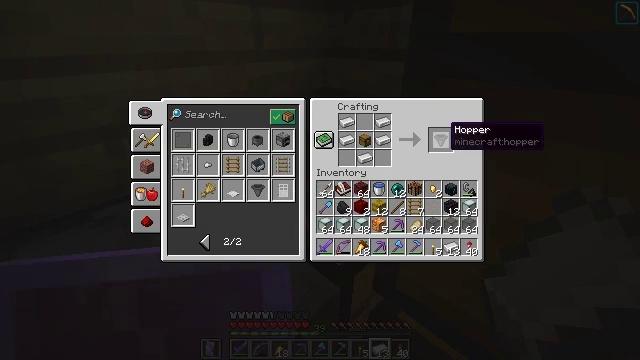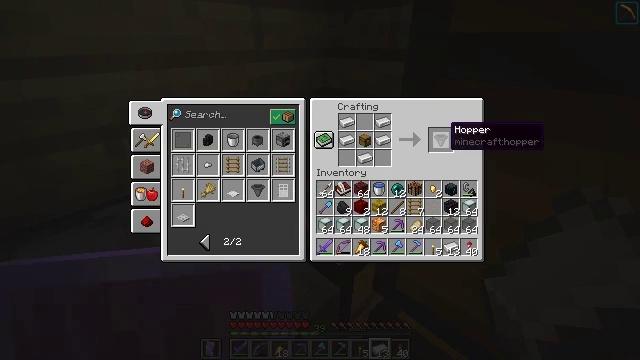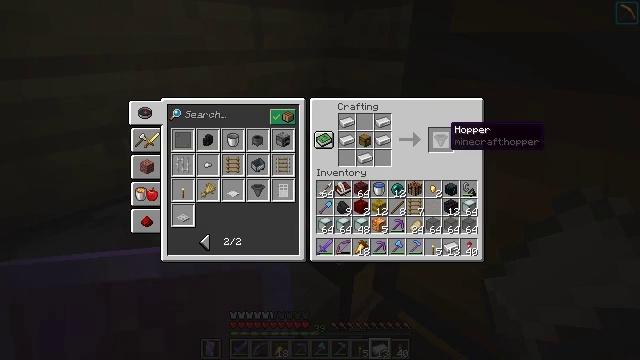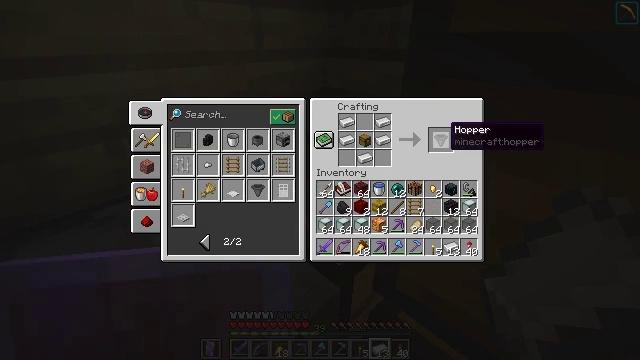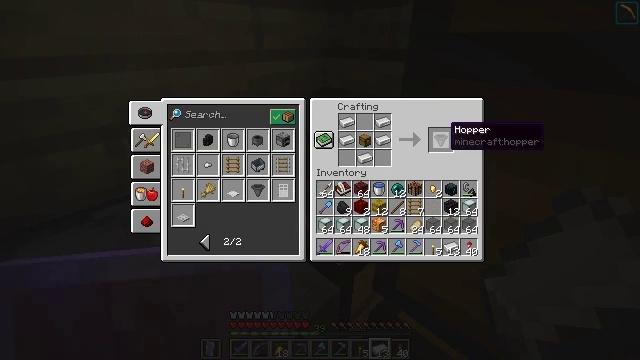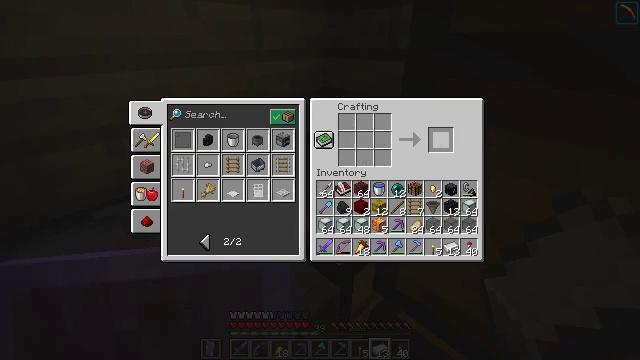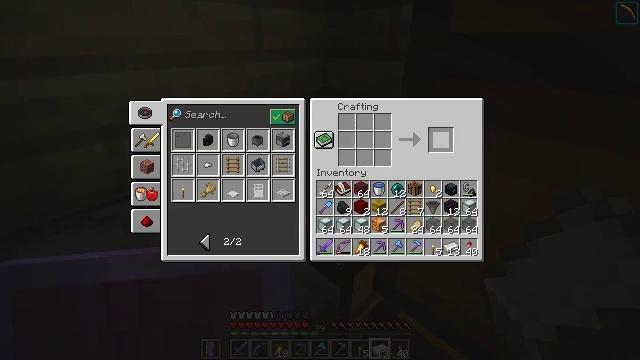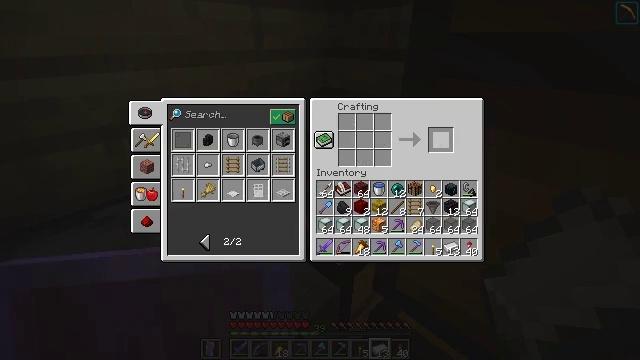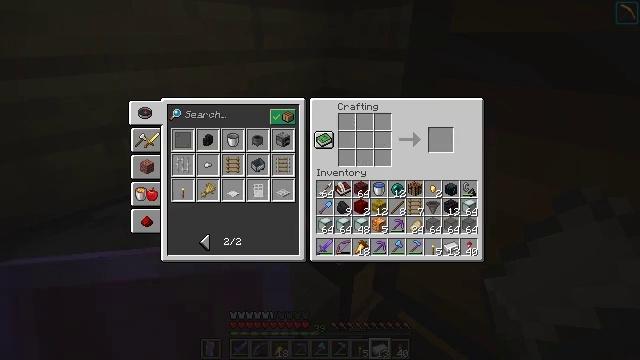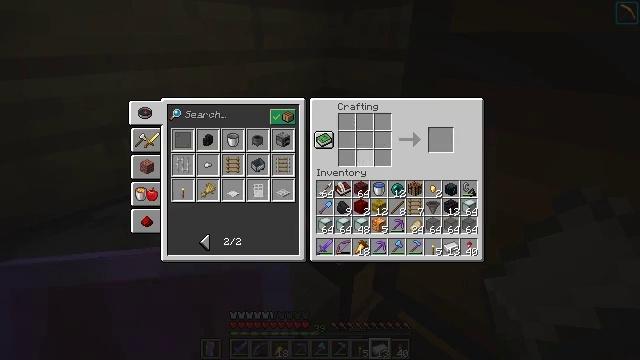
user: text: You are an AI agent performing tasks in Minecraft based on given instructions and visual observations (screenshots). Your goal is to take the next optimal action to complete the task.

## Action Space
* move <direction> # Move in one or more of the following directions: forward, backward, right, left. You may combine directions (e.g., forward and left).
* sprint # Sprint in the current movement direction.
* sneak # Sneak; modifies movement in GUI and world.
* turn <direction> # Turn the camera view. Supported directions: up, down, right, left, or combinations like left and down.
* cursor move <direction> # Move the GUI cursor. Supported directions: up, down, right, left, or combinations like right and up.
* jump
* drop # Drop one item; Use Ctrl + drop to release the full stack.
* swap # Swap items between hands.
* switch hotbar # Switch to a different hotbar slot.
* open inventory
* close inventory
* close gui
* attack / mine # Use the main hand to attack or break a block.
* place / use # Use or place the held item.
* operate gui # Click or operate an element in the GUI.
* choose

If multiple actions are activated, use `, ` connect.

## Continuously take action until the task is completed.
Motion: motion action
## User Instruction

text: Make a hopper with iron ingots and a chest.
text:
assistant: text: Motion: sneak
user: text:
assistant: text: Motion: sneak
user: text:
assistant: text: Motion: sneak
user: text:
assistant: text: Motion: sneak
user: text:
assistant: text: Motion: sneak, operate gui
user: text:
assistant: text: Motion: sneak, operate gui
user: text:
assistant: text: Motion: sneak, operate gui
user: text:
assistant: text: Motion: sneak, cursor move left
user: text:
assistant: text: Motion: sneak, cursor move left and down
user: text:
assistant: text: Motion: sneak